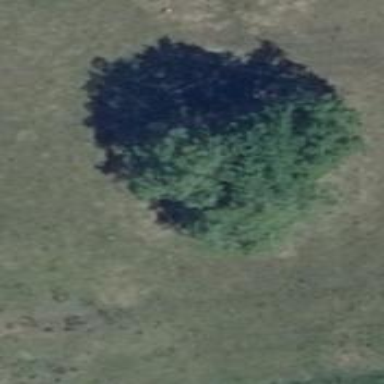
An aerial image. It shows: Beautiful tree in nature.